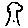
Label: tree